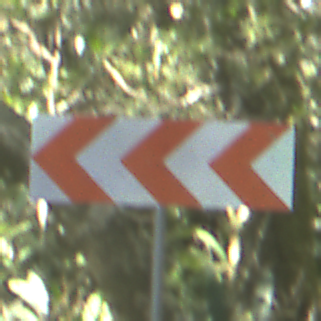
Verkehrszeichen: RichtungstafelnInKurvenGrossRechts
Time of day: Midday
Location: Outdoor (Nature)
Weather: Clear
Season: NotSpecified
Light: Natural